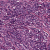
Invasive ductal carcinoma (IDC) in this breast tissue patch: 1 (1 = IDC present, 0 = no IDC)